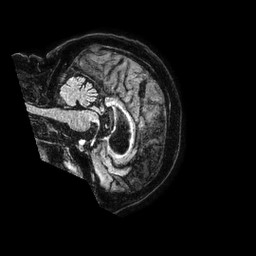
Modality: FLAIR
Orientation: sagittal
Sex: female
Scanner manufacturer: philips
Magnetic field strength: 1.5 T
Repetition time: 4.8 s
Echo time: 0.3 s